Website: apple
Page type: customer-info-address
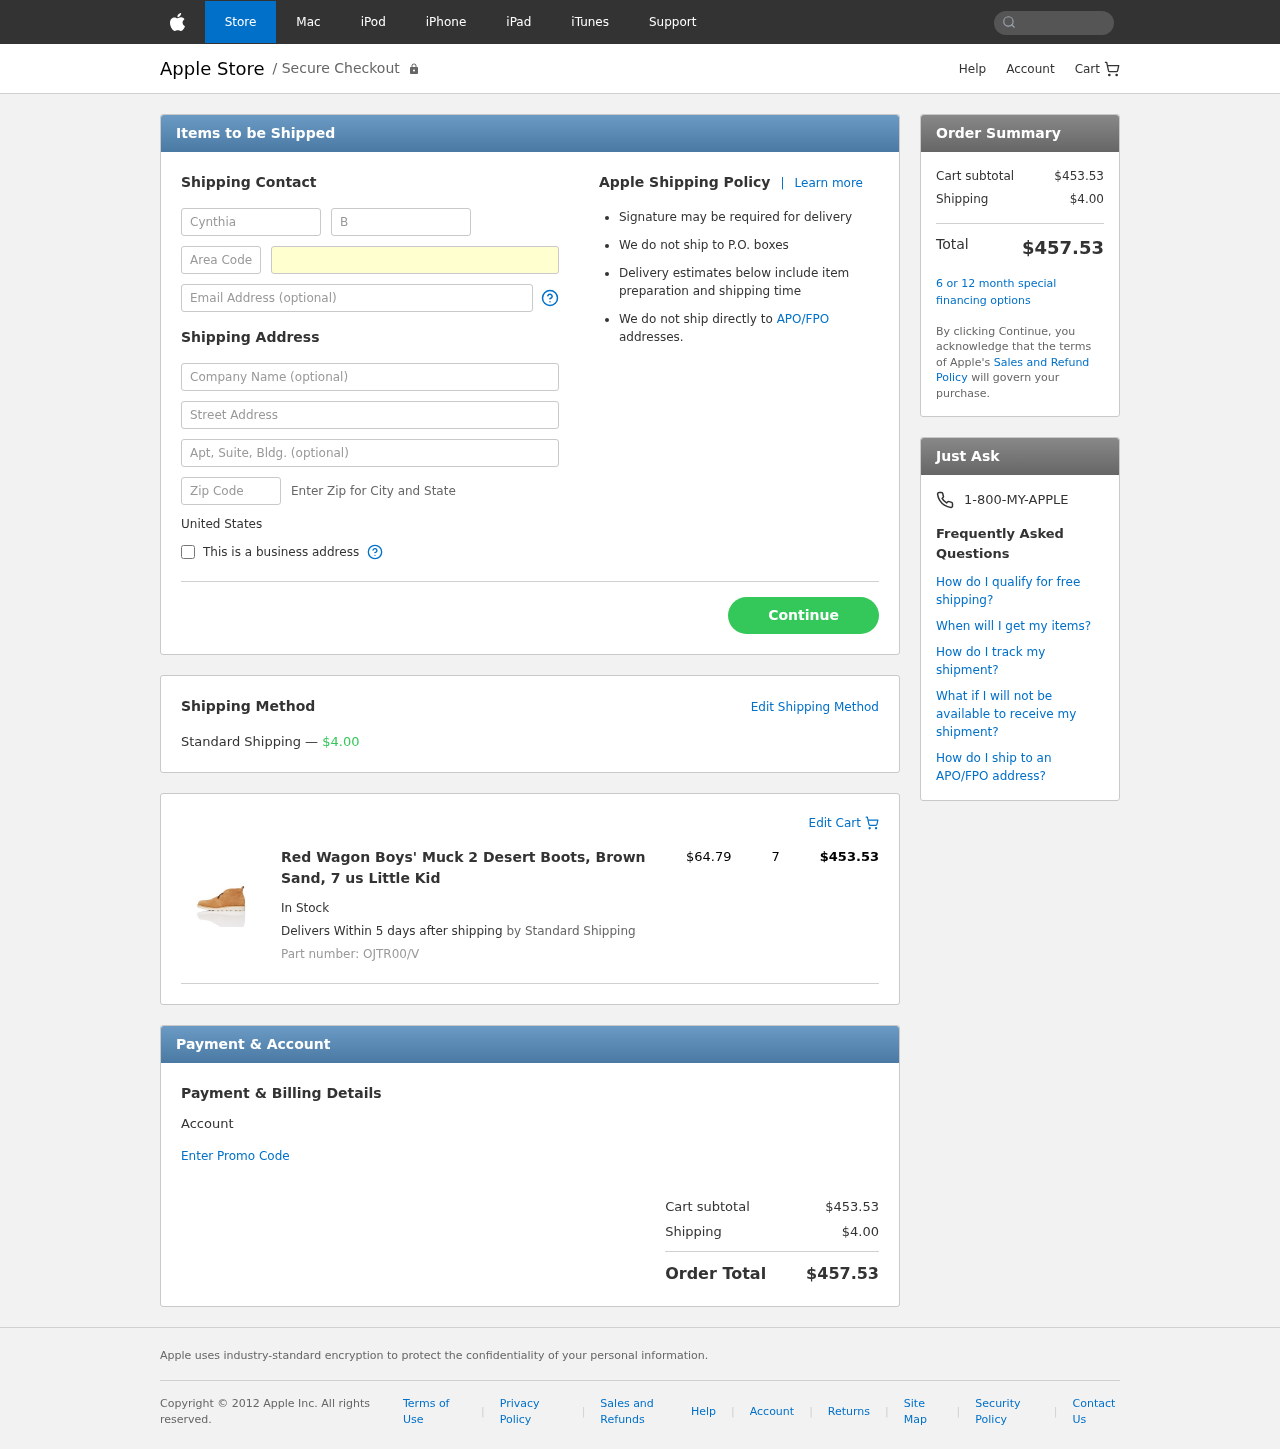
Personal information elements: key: PII_COUNTRY
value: United States
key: PII_FIRSTNAME
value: Cynthia
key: PII_LASTNAME
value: Bryant
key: PII_PHONE_AREA
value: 614
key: PII_PHONE_LINE
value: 7120
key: PII_EMAIL
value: cynthia.bryant@yahoo.com
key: PII_COMPANY
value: Jones, Johnson and Williams
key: PII_STREET
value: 179 Daniel Bridge Suite 084
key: PII_STREET2
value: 899 Robert Rapid Apt. 068
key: PII_POSTCODE
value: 26864
Product elements: key: PRODUCT1_NAME
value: Red Wagon Boys' Muck 2 Desert Boots, Brown Sand, 7 us Little Kid
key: PRODUCT1_PRICE
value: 64.79
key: PRODUCT1_QUANTITY
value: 7
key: PRODUCT1_SKU
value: OJTR00/V
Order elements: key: ORDER_SHIPPING_COST
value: $4.00
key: ORDER_ITEM_TOTAL
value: $453.53
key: ORDER_SUBTOTAL
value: $453.53
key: ORDER_TOTAL
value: $457.53